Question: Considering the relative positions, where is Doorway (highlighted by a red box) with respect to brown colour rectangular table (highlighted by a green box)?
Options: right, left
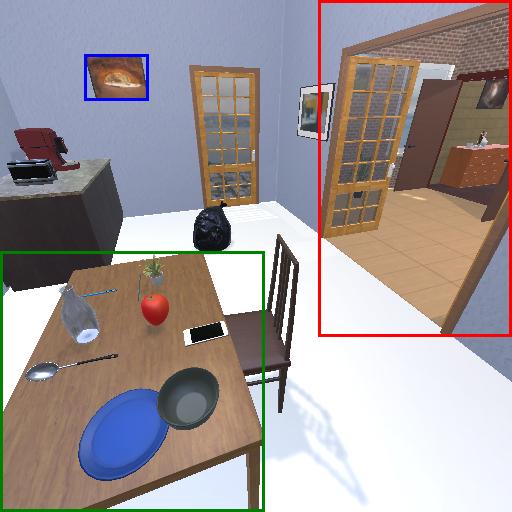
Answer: right